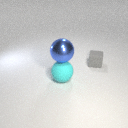
small gray rubber cube behind large cyan rubber sphere